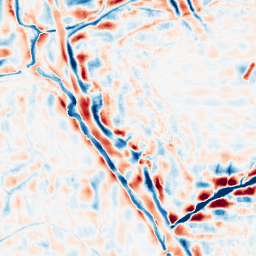
Category: wavelet
Decomposition family: wavelet_dwt
Decomposition parameters: wavelet: db4
level: 4
Upsampling method: quintic
Upsampling parameters: scale: 2
Upsampling scale: 2